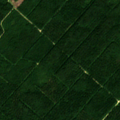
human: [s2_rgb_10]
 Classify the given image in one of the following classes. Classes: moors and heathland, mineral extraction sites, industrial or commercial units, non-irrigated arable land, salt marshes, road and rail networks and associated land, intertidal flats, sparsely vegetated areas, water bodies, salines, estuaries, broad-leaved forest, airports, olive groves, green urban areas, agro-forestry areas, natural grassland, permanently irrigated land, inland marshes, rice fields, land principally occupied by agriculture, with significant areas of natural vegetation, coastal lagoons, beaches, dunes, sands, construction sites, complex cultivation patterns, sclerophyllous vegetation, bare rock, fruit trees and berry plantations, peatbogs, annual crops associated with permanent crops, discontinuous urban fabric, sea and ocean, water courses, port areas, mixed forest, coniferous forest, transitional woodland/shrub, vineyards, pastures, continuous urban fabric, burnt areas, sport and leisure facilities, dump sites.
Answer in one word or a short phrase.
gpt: coniferous forest, mixed forest, transitional woodland/shrub